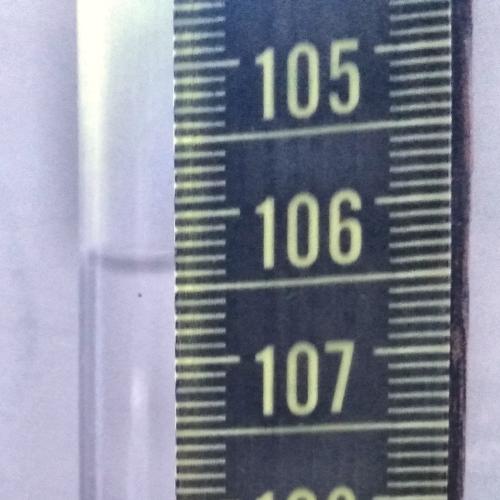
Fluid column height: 106.4 cm